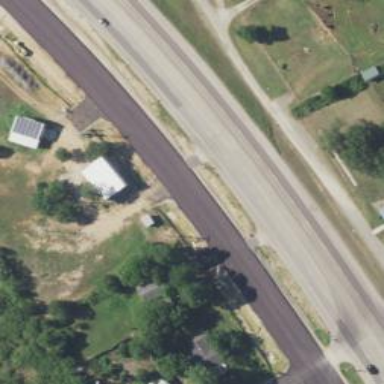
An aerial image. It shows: Trunk highway with expressway features.